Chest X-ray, AP view. Patient: 52 years old, sex M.
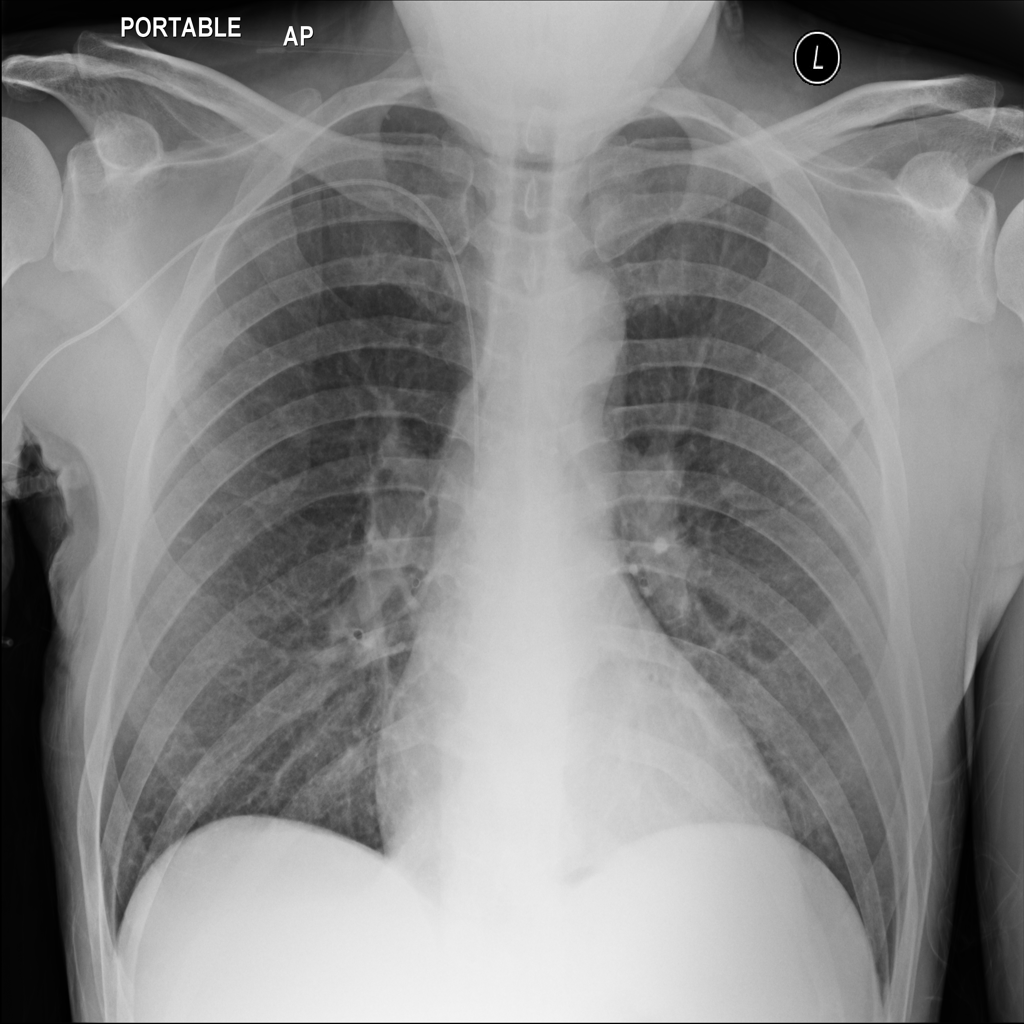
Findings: No Finding